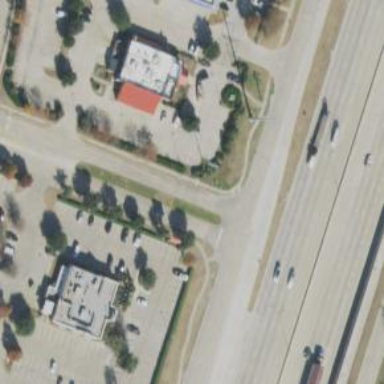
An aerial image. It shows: Tertiary road with separate sidewalk.